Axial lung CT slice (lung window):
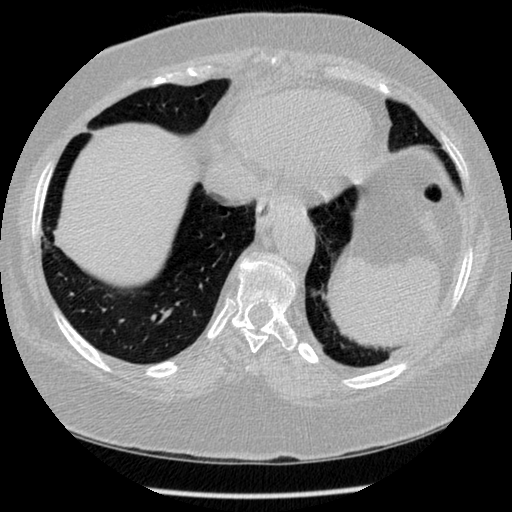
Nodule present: no